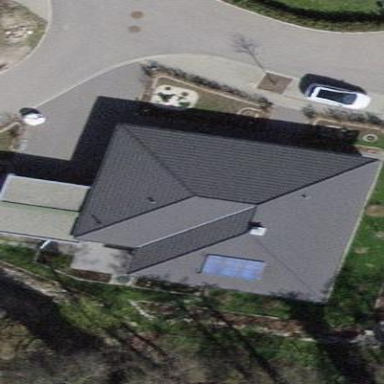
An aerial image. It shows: Detached building with pyramidal roof shape.